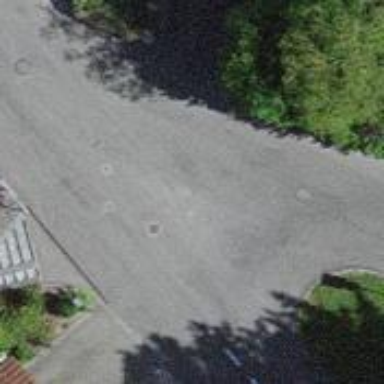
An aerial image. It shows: Road with steps.